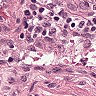
Metastatic tissue present: no